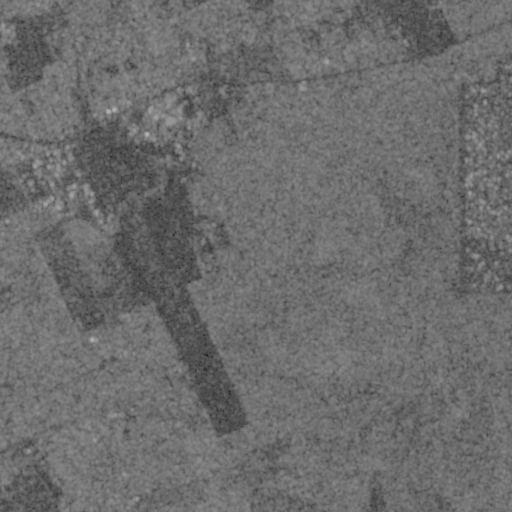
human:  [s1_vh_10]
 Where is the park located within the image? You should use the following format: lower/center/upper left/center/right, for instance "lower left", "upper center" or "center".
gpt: The park is located in the upper center of the image.
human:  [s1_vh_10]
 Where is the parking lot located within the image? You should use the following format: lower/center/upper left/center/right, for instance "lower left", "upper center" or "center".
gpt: The parking lot is located in the upper left of the image.
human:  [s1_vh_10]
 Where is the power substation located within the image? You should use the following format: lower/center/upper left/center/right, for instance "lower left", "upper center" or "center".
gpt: The power substation is located in the upper center of the image.
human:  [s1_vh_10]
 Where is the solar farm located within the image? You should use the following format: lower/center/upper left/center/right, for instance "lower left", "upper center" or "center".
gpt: The solar farm is located in the upper right of the image.
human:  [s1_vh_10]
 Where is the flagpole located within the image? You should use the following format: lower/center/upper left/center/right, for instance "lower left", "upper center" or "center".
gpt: The flagpole is located in the upper left of the image.
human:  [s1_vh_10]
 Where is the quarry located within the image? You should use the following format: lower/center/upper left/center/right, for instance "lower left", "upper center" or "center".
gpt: There is no quarry in the image.

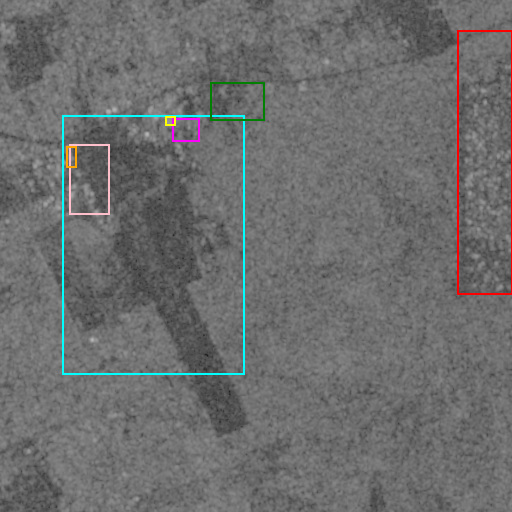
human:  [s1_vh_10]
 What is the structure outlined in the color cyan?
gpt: The structure outlined in cyan is an airport.
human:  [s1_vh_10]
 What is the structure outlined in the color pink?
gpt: The structure outlined in pink is an airport apron.
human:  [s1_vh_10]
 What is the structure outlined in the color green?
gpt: The structure outlined in green is a park.
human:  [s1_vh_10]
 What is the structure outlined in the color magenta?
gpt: The structure outlined in magenta is a parking lot.
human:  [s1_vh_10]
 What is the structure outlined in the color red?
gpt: The structure outlined in red is a solar farm.
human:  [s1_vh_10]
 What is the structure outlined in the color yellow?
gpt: The structure outlined in yellow is a building.
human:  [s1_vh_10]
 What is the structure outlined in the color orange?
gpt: The structure outlined in orange is a building.
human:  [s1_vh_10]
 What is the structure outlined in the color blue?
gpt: There is no blue outline.